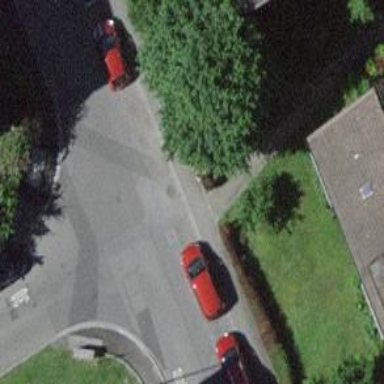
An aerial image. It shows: Residential road with sidewalks on both sides.